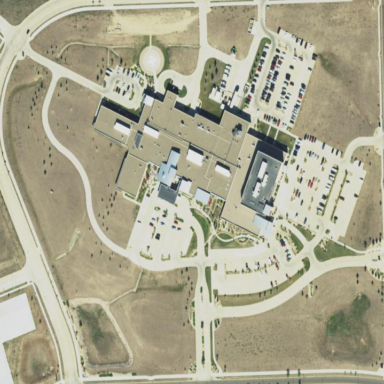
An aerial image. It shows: Hospital providing healthcare services.